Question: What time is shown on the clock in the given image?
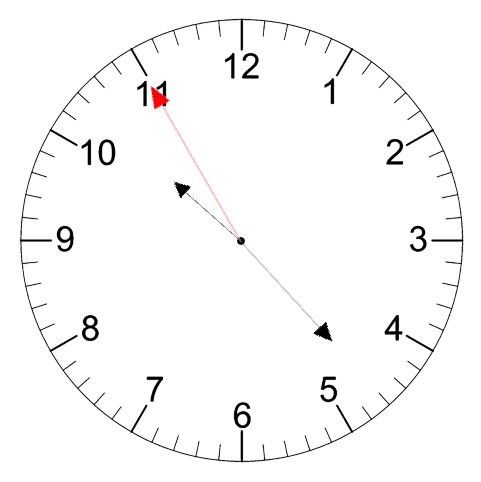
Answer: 10:22:55